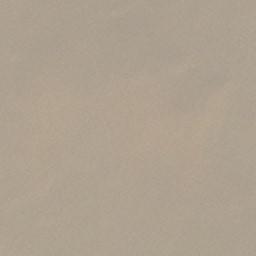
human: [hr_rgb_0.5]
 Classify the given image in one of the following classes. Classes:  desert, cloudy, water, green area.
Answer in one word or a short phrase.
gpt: desert